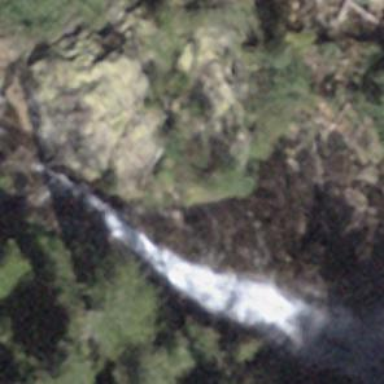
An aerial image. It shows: Beautiful waterfall.